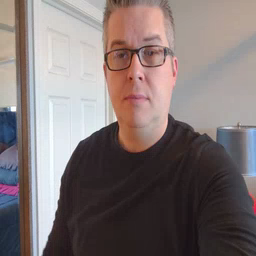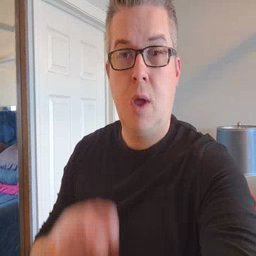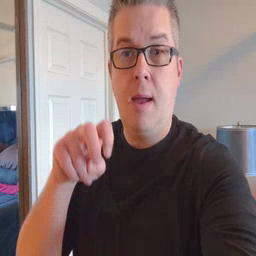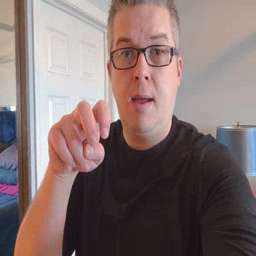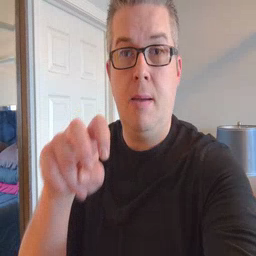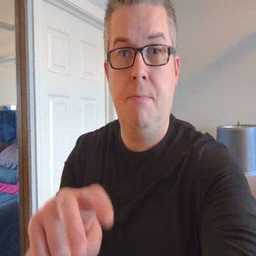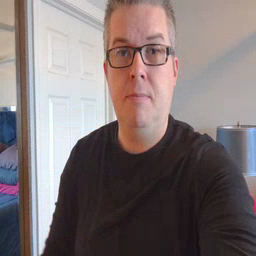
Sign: jump